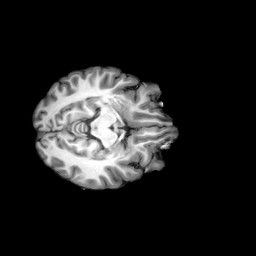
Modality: T1w
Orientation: axial
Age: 21
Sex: female
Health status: ill